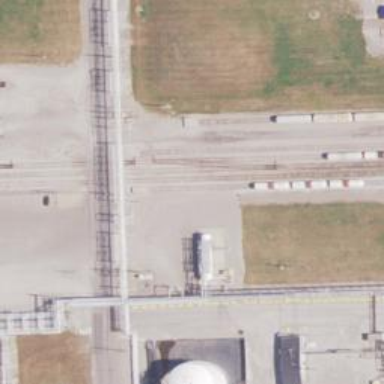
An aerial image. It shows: Rail spur service.